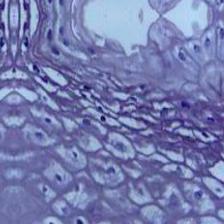
Diagnosis: Normal